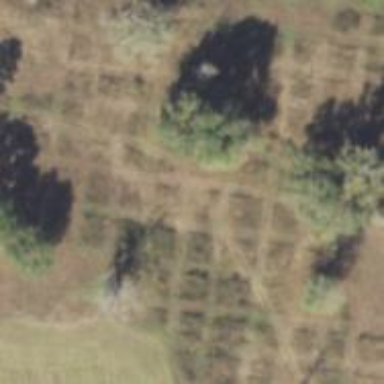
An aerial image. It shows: Orchard.